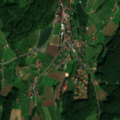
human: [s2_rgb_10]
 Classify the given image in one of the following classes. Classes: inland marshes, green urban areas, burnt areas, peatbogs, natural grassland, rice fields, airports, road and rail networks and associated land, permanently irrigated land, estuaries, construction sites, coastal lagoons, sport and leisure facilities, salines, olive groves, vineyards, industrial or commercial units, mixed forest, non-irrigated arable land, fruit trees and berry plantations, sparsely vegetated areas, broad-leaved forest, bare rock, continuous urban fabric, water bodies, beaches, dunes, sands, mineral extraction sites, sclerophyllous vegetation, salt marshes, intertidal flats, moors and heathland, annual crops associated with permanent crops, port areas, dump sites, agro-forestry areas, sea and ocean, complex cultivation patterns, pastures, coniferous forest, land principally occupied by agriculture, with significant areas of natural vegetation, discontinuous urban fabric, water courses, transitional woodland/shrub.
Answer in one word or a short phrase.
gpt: discontinuous urban fabric, mineral extraction sites, non-irrigated arable land, vineyards, complex cultivation patterns, broad-leaved forest